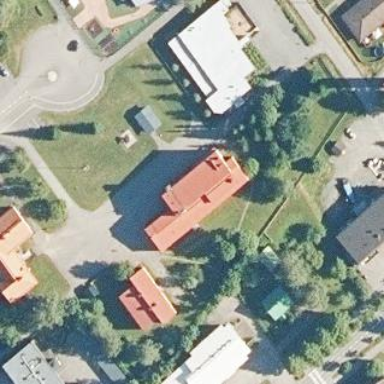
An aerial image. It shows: School building.